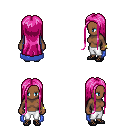
a pixel art fantasy rpg character, female body template, human, dark skin, blue cape, white pants, pink extra-long hairstyle, bracelets, ghillies, four views (front, back, left, right), 2x2 character sprite sheet, small pixel art, hard edges, no anti-aliasing